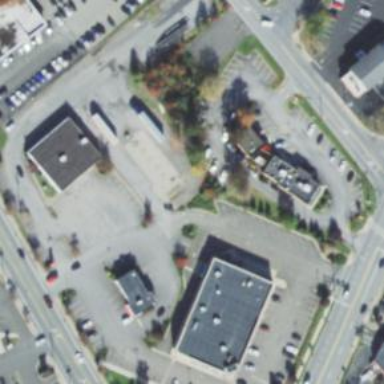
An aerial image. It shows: Retail area.